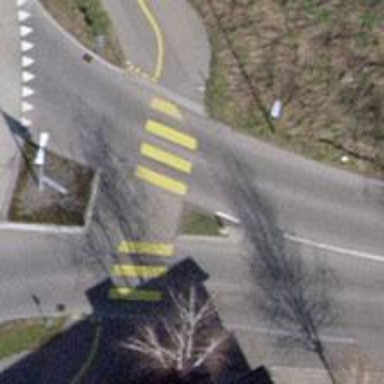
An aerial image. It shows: Marked footway with asphalt surface. The crossing includes pedestrian island.